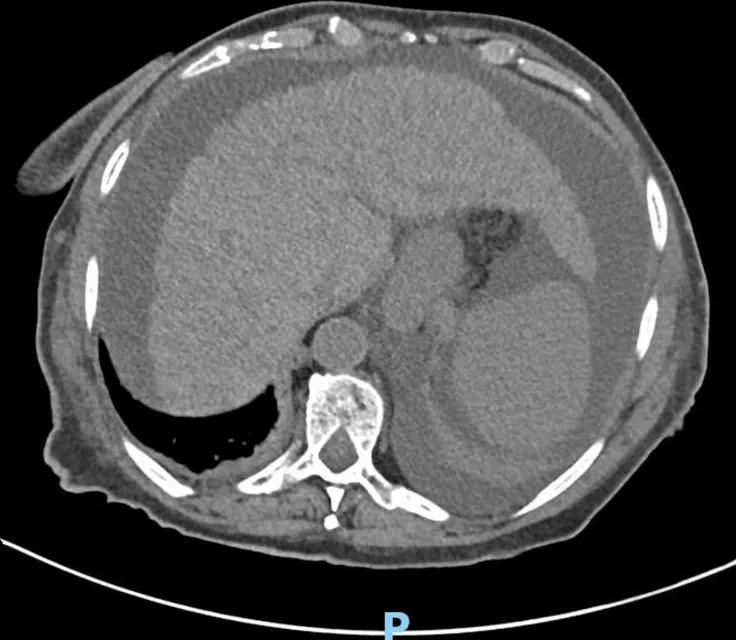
Abdominal computed tomography (axial section). Liver characteristics of chronic liver disease and evidence of small perihepatic ascites.
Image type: radiology (ct)